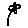
Label: flower